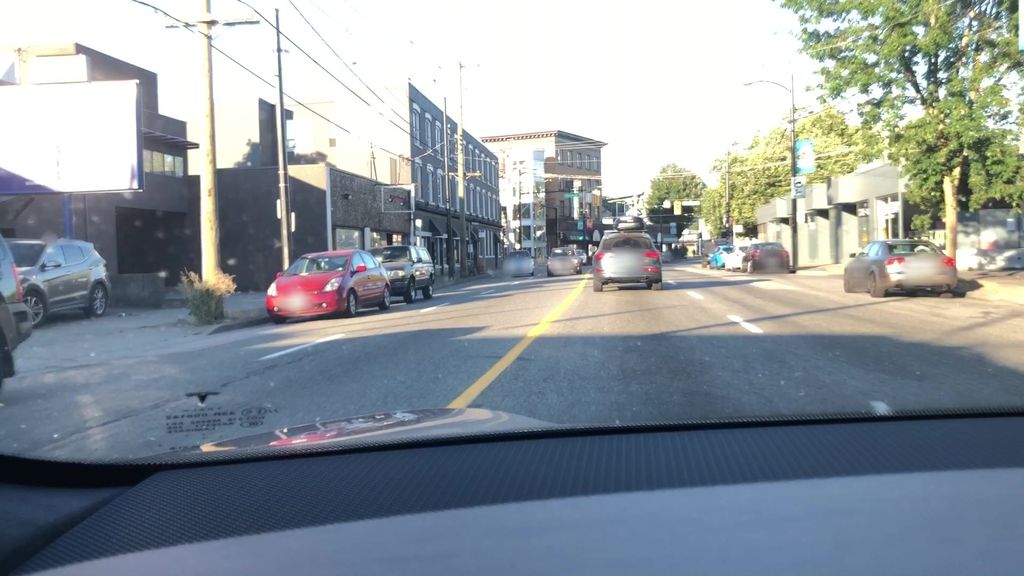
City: vancouver